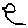
Label: bird